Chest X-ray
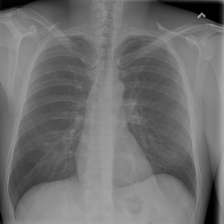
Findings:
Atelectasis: negative
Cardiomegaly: negative
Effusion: negative
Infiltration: negative
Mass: negative
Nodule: positive
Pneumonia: negative
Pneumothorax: negative
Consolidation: negative
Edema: negative
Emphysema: negative
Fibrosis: negative
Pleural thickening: negative
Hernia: negative